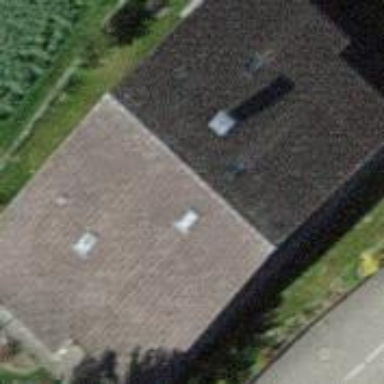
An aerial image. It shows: Terrace building.